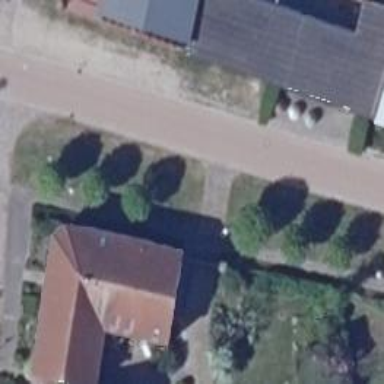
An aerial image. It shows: Avenue lined with broadleaved deciduous trees.